Question: How to format y-axis to show values as 5*10^5, 1*10^6, 2*10^6... instead of 500,000,1,000,000, 2,000,000... and which are divisible by 5 or 10?

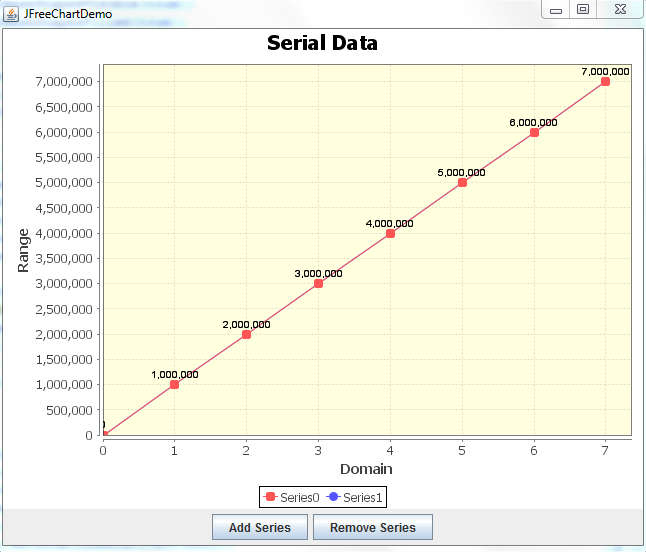
Answer: A <URL> uses integer tick units.

'''
import java.awt.Dimension;
import java.awt.EventQueue;
import javax.swing.JFrame;
import org.jfree.chart.ChartPanel;
import org.jfree.chart.JFreeChart;
import org.jfree.chart.axis.LogAxis;
import org.jfree.chart.axis.NumberAxis;
import org.jfree.chart.plot.XYPlot;
import org.jfree.chart.renderer.xy.XYLineAndShapeRenderer;
import org.jfree.data.xy.XYSeries;
import org.jfree.data.xy.XYSeriesCollection;
/**
* @see https://stackoverflow.com/a/224<PHONE>
* @see https://stackoverflow.com/a/<PHONE>/230513
*/
public class Test {
private static final int N = 7;
private void display() {
XYSeries series = new XYSeries("Series");
for (int i = 0; i <= N; i++) {
series.add(i, Math.pow(10, i));
}
NumberAxis xAxis = new NumberAxis("X");
xAxis.setStandardTickUnits(NumberAxis.createIntegerTickUnits());
LogAxis yAxis = new LogAxis("Y");
XYPlot plot = new XYPlot(new XYSeriesCollection(series),
xAxis, yAxis, new XYLineAndShapeRenderer(true, false));
JFreeChart chart = new JFreeChart(
"Chart", JFreeChart.DEFAULT_TITLE_FONT, plot, false);
JFrame f = new JFrame("Test");
f.setDefaultCloseOperation(JFrame.EXIT_ON_CLOSE);
f.add(new ChartPanel(chart) {
@Override
public Dimension getPreferredSize() {
return new Dimension(480, 240);
}
});
f.pack();
f.setLocationRelativeTo(null);
f.setVisible(true);
}
public static void main(String[] args) {
EventQueue.invokeLater(new Runnable() {
@Override
public void run() {
new Test().display();
}
});
}
}
'''